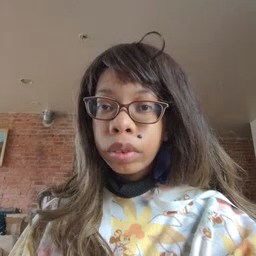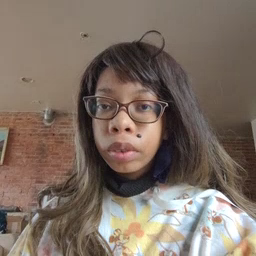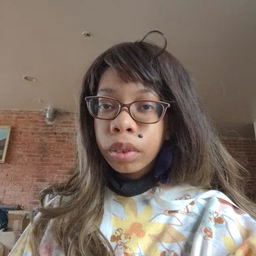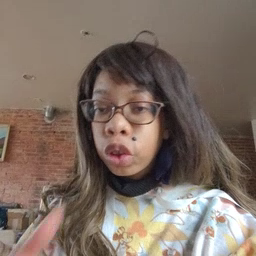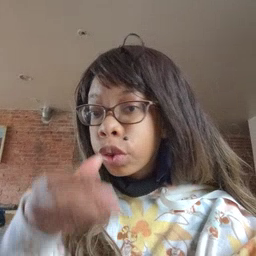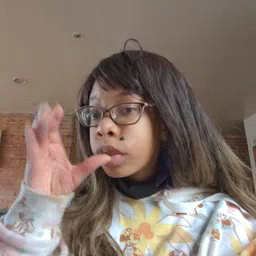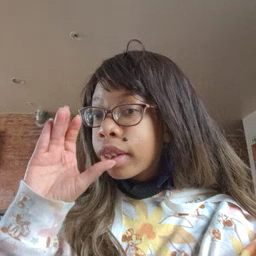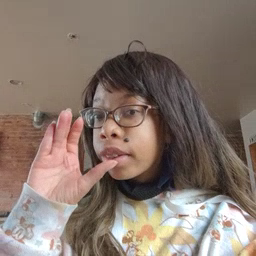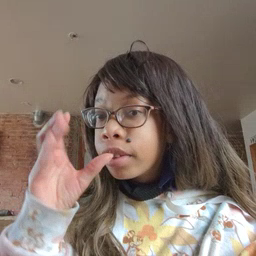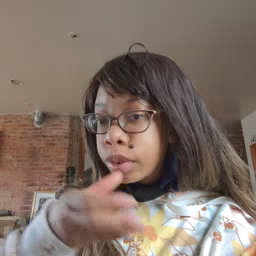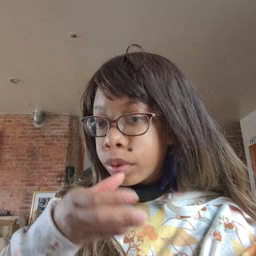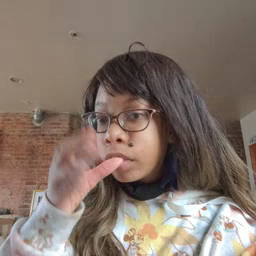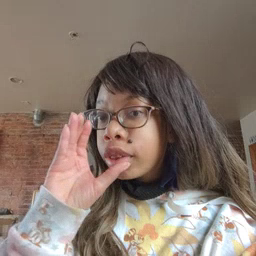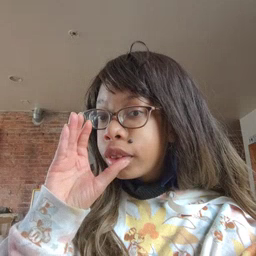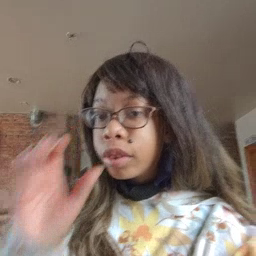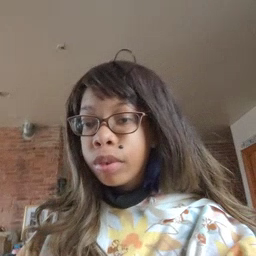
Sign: drink